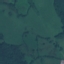
Land use / land cover: Pasture